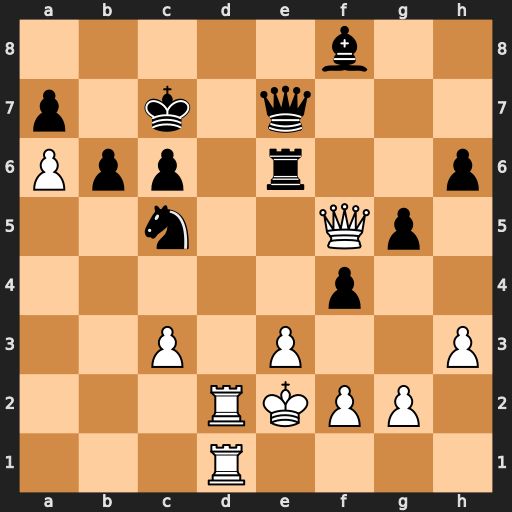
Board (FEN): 5b2/p1k1q3/Ppp1r2p/2n2Qp1/5p2/2P1P2P/3RKPP1/3R4
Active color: w
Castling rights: -
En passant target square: -
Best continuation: Rd8 Qf6 Rxf8 Qxf5 Rxf5